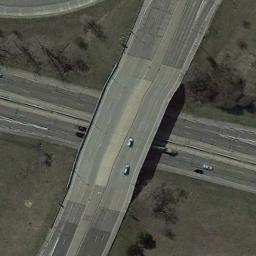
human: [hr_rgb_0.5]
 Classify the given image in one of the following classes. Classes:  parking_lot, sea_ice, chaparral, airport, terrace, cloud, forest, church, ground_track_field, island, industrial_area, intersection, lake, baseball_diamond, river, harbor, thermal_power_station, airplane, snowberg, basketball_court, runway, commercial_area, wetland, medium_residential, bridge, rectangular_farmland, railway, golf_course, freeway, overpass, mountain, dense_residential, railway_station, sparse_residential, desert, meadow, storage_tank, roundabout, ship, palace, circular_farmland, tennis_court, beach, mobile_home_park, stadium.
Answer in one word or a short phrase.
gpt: overpass